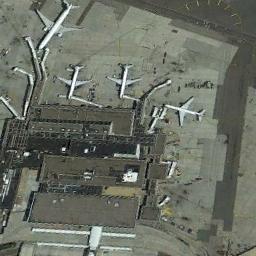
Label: airplane